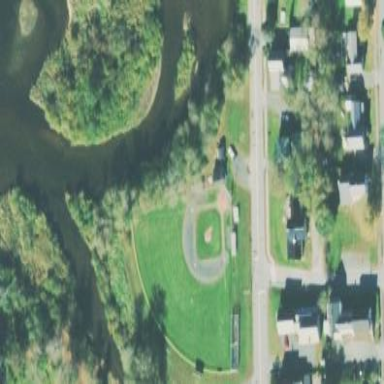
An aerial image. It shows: Grass pitch designated for baseball.